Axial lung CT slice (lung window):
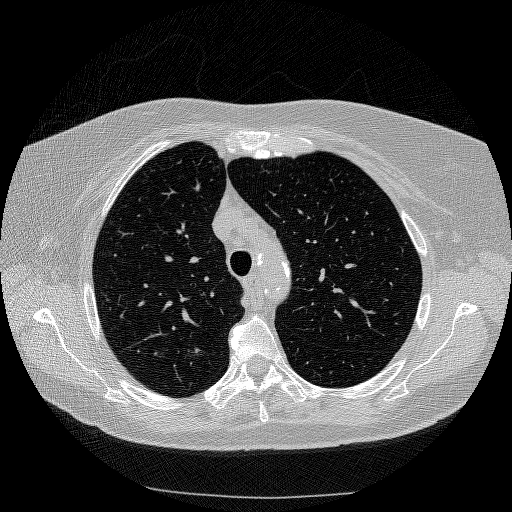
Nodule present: yes
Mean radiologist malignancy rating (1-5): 3